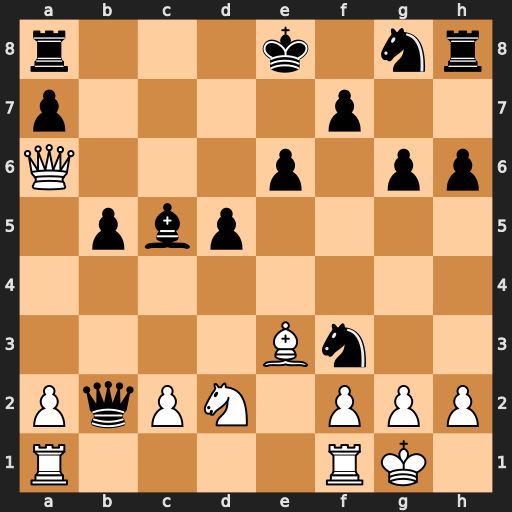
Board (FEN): r3k1nr/p4p2/Q3p1pp/1pbp4/8/4Bn2/PqPN1PPP/R4RK1
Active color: w
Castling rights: kq
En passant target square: -
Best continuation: Nxf3 Bxe3 Qc6+